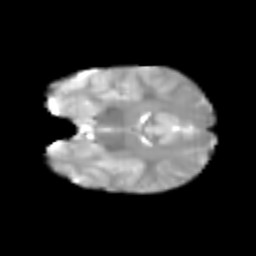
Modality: T2w
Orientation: coronal
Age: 6
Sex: female
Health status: healthy